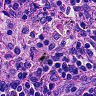
Metastatic tissue present: no